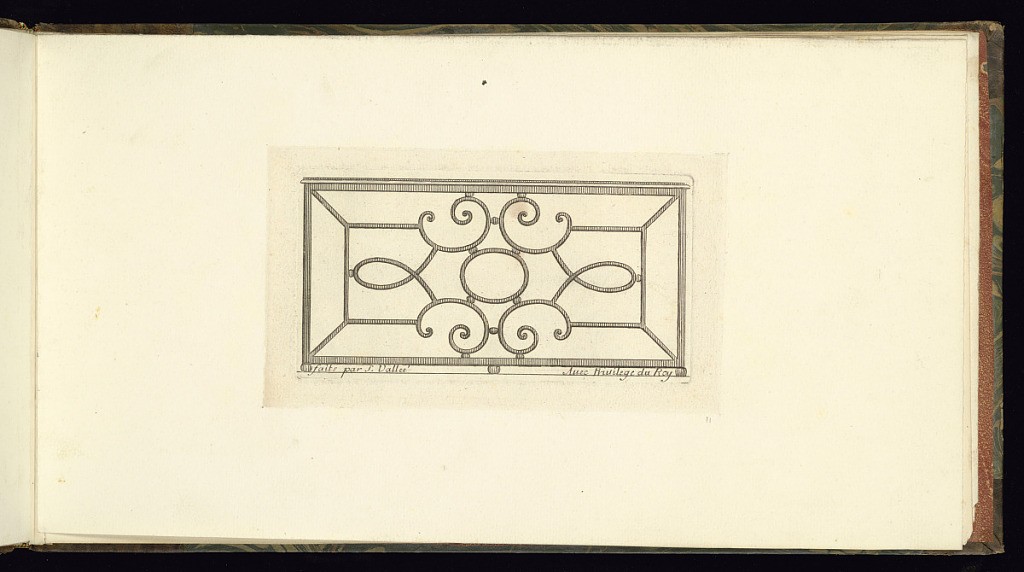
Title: Balcony Rail (Balustrade) Design
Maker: S. Vallée, French, 18th century
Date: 18th century
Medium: Etching and engraving on paper
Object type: Print
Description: Design for a wrought-iron ornamental balcony rail (balustrade) featuring scrolling and straight bands. The plate is signed.